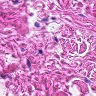
Metastatic tissue present: no